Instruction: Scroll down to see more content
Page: traveler
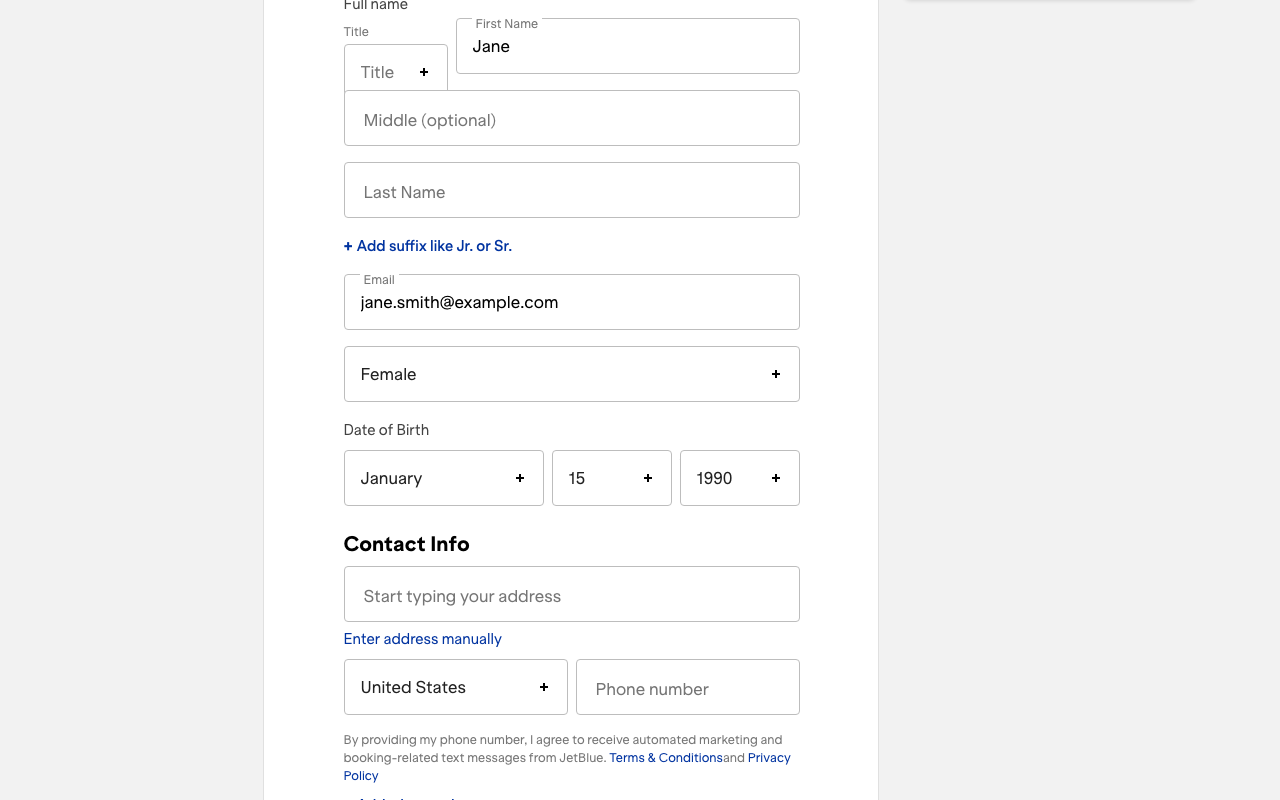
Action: scroll